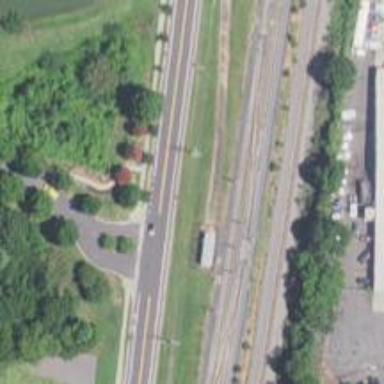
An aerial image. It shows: Light rail electrified with contact line.